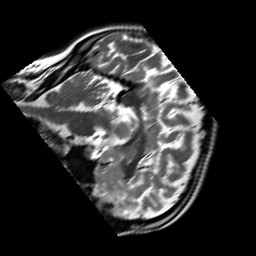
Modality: T2w
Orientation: sagittal
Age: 24
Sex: female
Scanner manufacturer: siemens
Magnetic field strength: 3 T
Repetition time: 7 s
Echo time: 0.09 s